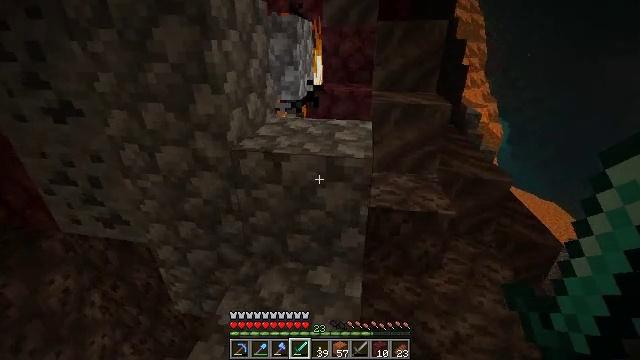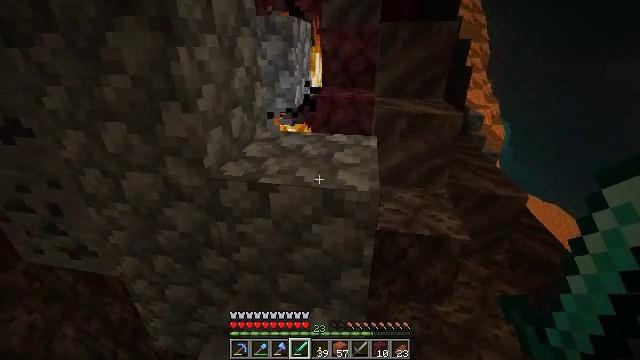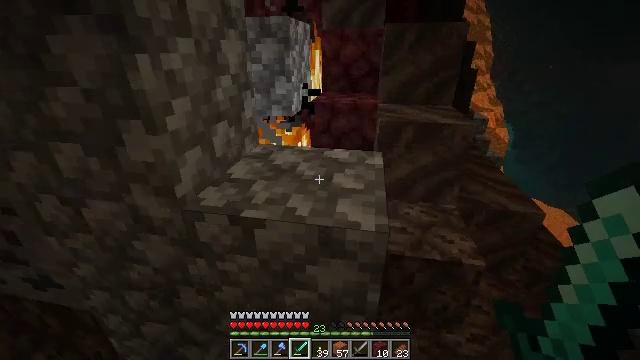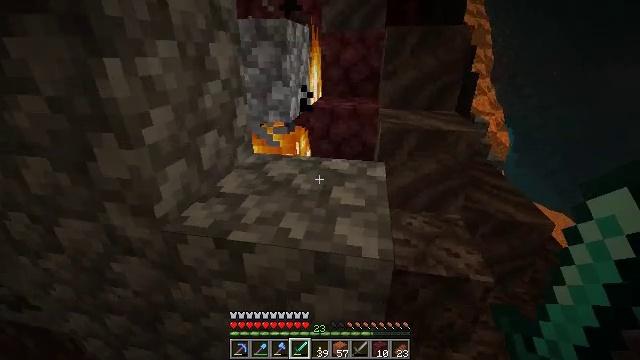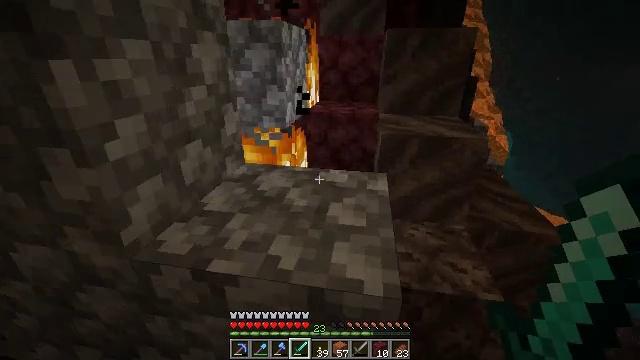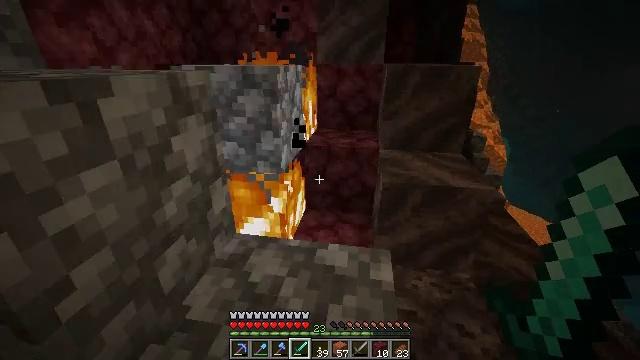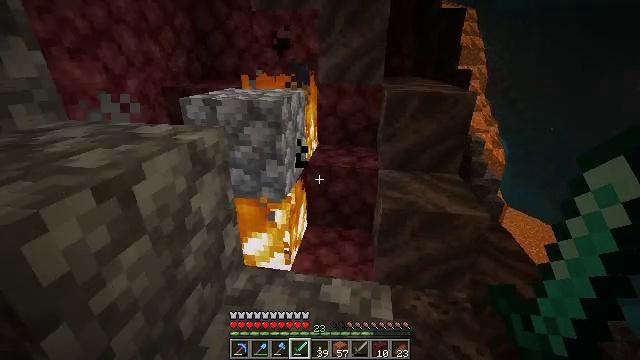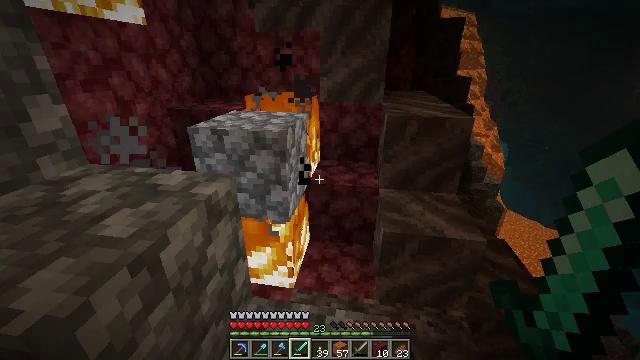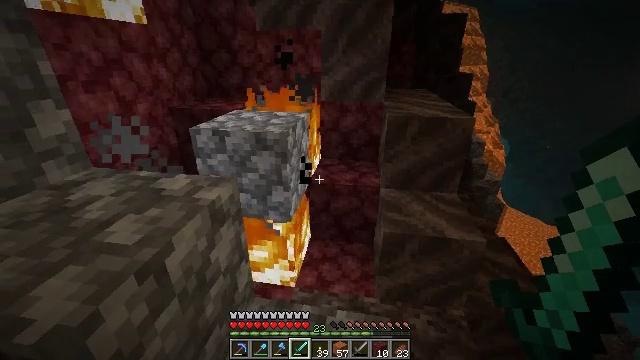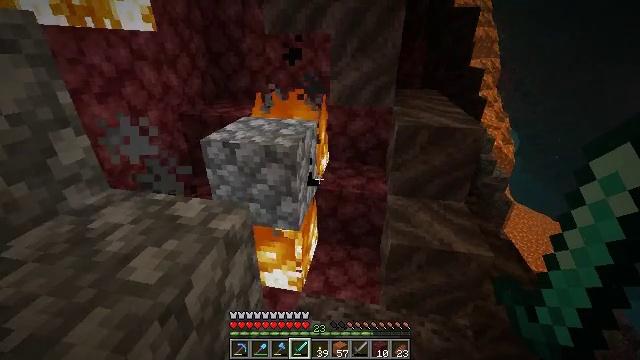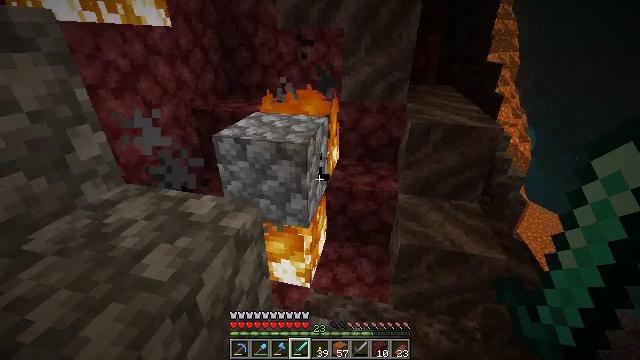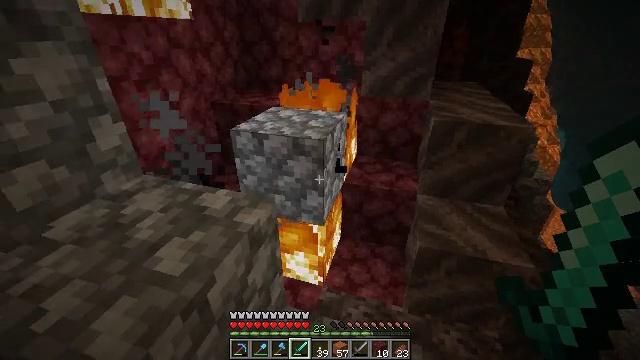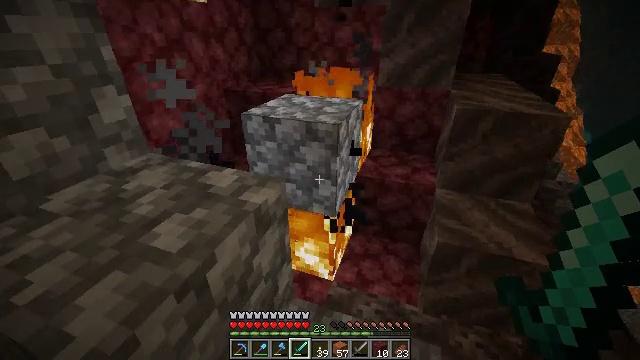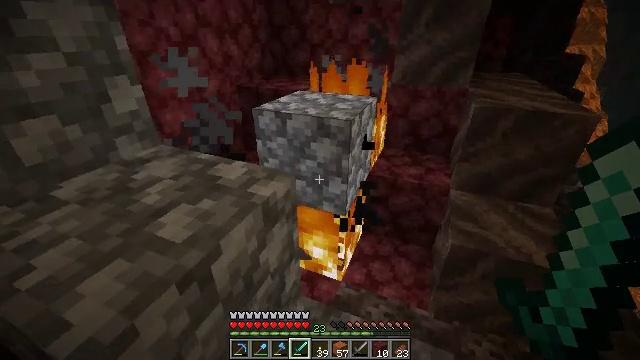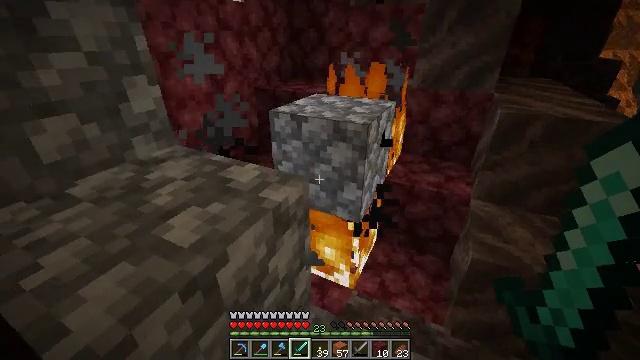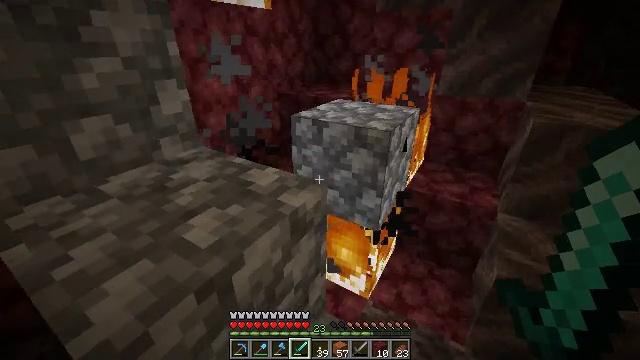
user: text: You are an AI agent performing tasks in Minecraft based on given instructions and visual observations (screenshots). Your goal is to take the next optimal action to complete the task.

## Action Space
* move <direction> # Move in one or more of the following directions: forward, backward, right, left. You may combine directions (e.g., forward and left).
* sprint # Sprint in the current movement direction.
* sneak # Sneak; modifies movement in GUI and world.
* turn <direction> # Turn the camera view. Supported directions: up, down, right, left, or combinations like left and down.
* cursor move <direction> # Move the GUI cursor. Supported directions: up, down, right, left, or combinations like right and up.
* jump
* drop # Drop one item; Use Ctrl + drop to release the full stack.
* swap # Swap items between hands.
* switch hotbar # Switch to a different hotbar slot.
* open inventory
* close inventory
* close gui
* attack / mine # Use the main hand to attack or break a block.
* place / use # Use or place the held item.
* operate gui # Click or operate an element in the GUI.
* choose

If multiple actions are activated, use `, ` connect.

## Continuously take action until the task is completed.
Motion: motion action
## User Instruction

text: Clear the area by removing soul fire.
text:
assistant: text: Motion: move forward
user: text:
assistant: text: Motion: move forward
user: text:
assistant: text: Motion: move forward
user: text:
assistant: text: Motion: move forward
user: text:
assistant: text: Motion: move forward, jump
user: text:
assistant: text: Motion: move forward, jump
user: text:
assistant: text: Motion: move forward, jump
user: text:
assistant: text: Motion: move forward, jump
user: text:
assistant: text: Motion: move forward, turn left and down
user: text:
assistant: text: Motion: turn left and down
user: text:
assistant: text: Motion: turn left
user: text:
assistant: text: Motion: turn left
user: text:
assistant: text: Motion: turn left
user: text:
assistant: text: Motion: turn left
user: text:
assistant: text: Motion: turn left and up
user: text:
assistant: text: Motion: turn left and up
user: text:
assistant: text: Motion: turn left and up
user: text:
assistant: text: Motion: turn left and up
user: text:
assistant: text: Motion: turn left and up
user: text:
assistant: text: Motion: turn left and up
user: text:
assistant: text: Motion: move forward, turn left and up
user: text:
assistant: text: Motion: move forward, turn left and up
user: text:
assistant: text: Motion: move forward, turn left and up, jump
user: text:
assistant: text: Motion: move forward, turn left and up, jump
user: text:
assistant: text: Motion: move forward, jump
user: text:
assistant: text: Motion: move forward
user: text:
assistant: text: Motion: move forward, turn left
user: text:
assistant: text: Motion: move forward, turn left
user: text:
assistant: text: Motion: turn left
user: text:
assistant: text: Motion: turn left